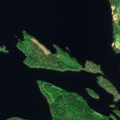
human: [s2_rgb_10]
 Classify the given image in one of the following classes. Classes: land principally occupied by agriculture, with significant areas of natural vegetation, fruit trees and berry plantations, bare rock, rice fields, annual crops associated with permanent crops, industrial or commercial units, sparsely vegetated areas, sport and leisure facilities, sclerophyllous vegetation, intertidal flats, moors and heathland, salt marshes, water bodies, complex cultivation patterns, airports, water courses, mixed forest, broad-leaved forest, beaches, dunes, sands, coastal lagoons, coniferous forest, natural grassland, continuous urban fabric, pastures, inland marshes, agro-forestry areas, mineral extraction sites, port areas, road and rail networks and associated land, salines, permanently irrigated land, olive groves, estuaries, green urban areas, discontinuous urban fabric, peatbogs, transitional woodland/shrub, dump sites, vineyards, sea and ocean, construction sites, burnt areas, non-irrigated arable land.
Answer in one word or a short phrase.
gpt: coniferous forest, mixed forest, water bodies